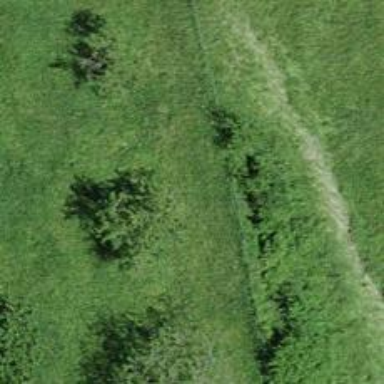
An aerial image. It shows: Hedge acting as barrier.